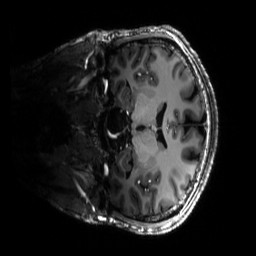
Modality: T1w
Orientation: coronal
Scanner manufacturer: siemens
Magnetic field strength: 6.98 T
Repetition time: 2.3 s
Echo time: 0.00273 s